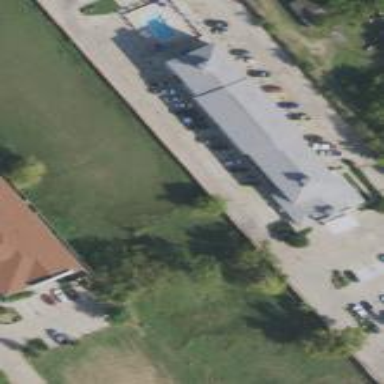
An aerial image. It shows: Building that is motel.